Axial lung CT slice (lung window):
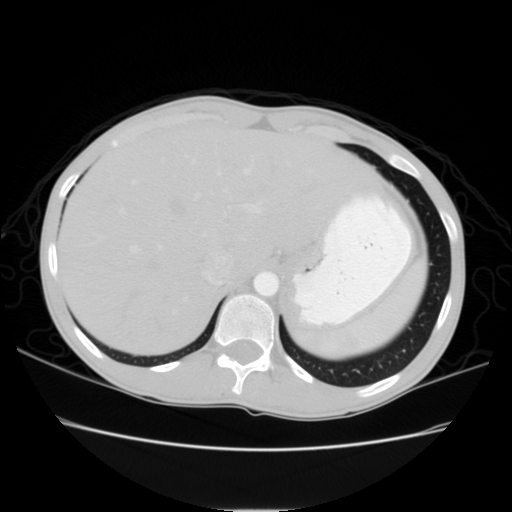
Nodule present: no